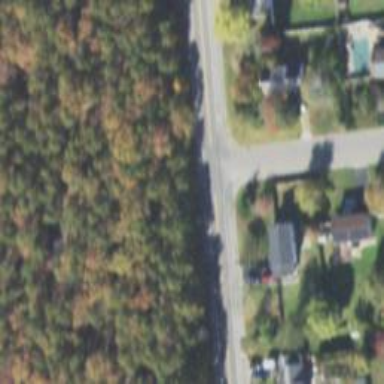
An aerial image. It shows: Residential road.